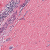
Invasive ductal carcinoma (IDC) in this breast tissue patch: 1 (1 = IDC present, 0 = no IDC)